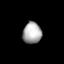
Tissue: lung
Cell type: Others
Senescence score: 0.223
Nuclear area (px): 395
Mean DAPI intensity: 169.408